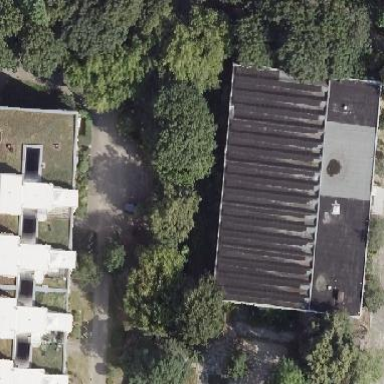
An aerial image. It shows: Sports hall with flat roof.